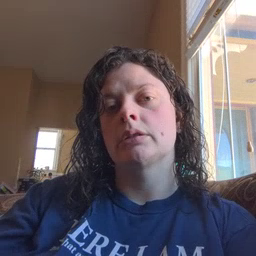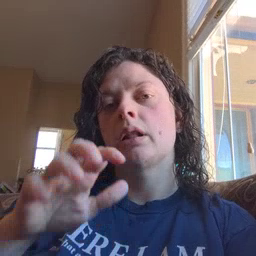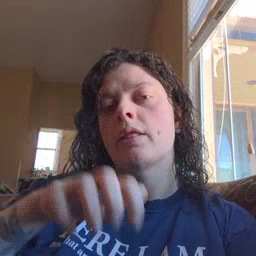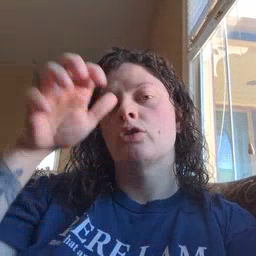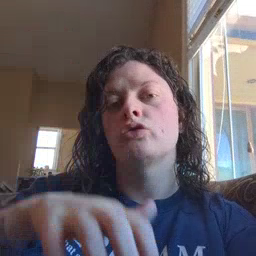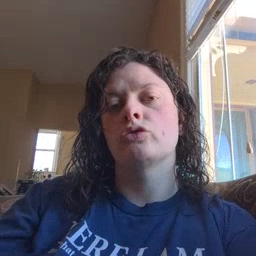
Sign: alligator